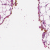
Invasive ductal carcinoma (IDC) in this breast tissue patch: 0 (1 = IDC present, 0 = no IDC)